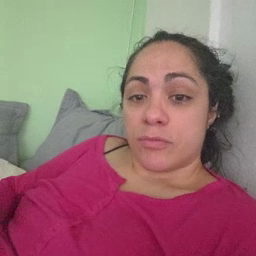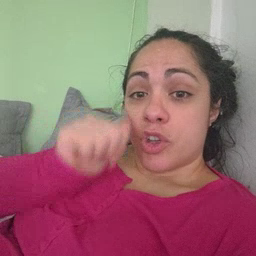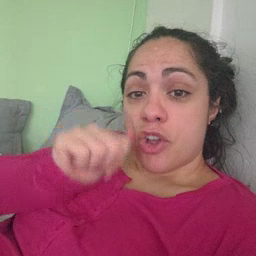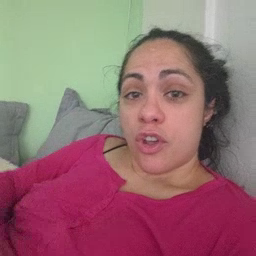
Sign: girl